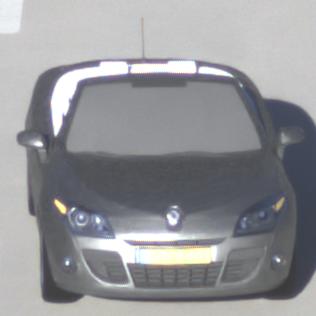
Make: Renault
Model: Mégane Coupé-Cabriolet 1.6 16V 110
Detailed model: Mégane (III) Coupé-Cabriolet
Model produced from: 2010/06
Model produced until: 2013/03
Doors: 2
Color: gray
Road condition: dry road
Daytime: sunrise or sunset
Contrast: medium contrast